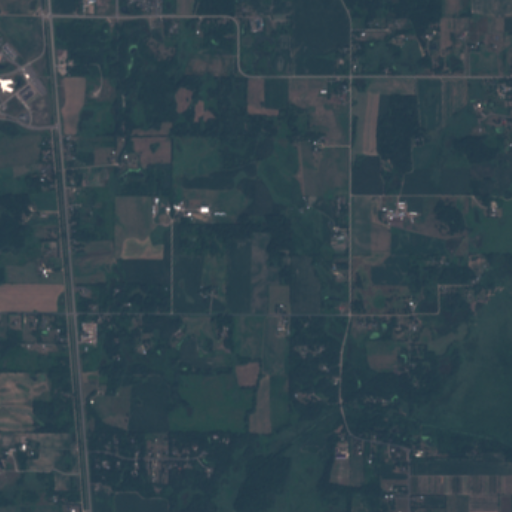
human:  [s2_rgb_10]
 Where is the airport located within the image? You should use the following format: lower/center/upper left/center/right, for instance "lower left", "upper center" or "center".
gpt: The airport is located in the upper left of the image.
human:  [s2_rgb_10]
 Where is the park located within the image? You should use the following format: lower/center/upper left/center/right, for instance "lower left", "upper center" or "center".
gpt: The park is located in the lower left of the image.
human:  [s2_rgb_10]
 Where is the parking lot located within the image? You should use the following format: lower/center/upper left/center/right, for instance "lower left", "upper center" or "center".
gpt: The parking lot is located in the upper left of the image.
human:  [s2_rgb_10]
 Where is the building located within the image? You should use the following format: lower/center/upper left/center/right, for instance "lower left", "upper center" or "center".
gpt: The building is located in the upper left of the image.
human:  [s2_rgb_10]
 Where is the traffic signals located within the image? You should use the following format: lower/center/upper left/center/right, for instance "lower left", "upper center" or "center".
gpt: The traffic signals is located in the upper left of the image.
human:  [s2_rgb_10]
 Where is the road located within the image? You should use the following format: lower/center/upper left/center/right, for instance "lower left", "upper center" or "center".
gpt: There is no road in the image.